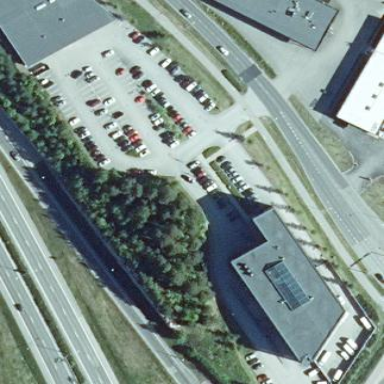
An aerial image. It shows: Commercial area.